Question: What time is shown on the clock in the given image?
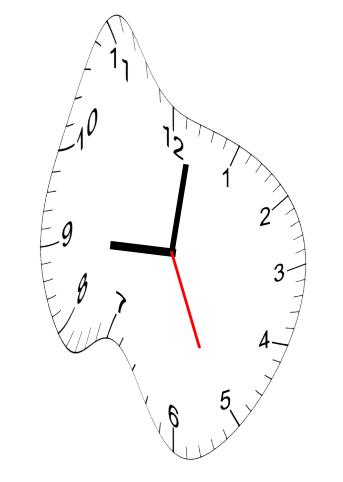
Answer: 09:01:26